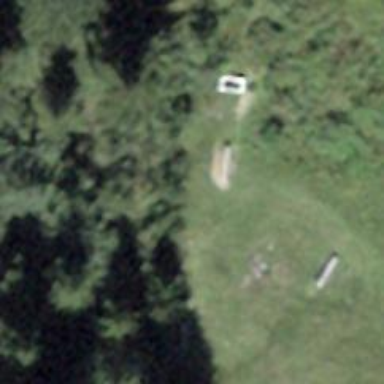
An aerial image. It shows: Bench.